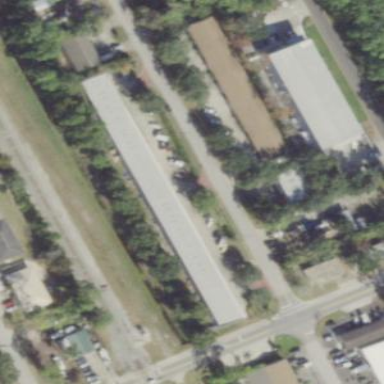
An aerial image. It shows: Commercial building.